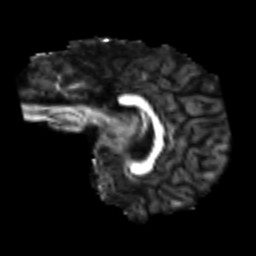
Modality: FA
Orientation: sagittal
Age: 19
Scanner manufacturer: siemens
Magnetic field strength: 3 T
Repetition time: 4.52 s
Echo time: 0.084 s